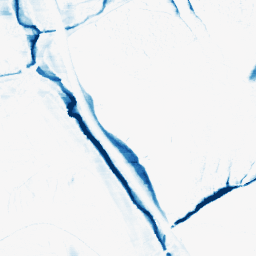
Category: morphological
Decomposition family: morphological_ellipse
Decomposition parameters: operation: closing
width: 5
height: 20
Upsampling method: quartic
Upsampling parameters: scale: 4
Upsampling scale: 4